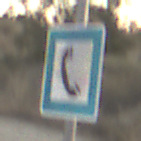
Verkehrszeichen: Fernsprecher
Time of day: SunriseSunset
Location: Outdoor (RoadRail)
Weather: PartlyCloudy
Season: NotSpecified
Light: Natural